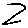
Label: zigzag